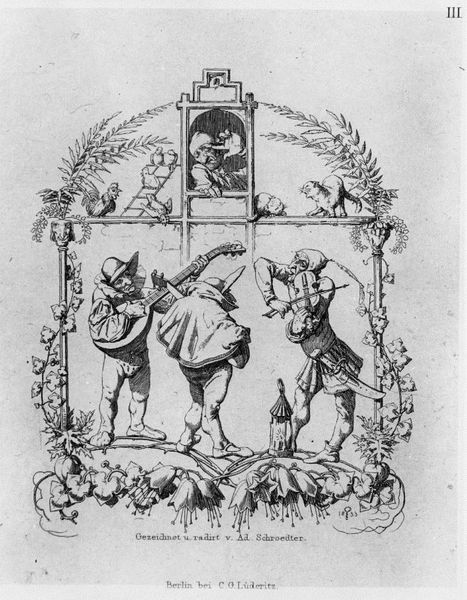
Titel: Das Ständchen
Künstler: Adolf Schrödter
Standort: Karlsruhe
Institution: Staatliche Kunsthalle Karlsruhe
Schlagwörter: blätter, gruppe, hand, mann, schatten, schlaf, umhang, vogel, weiß, menschen, abend, blume, blumen, fenster, hut, hüte, laterne, männer, ohr, rücken, schmuck, schwarz, säulen, zeichnung, blüte, blüten, haus, hund, tiere, fest, tanz, alt, hose, mütze, geschichte, rahmen, taube, signatur, ast, gräser, vögel, zweige, gewand, kostüm, drei, personen, bass, gesang, girlande, gitarre, instrumente, musik, musiker, pflanze, pflanzen, tanzen, stock, turm, affe, maus, ranken, schrift, papier, bogen, schuhe, stab, grafik, leiter, treppe, karikatur, spielen, ornamente, kerze, wedel, tor, katze, berlin, maske, narr, narren, guitarre, zweig, tauben, druck, radierung, stich, titel, illustration, schwarzweiß, text, küken, allegorie, blat, girlanden, tracht, tore, geige, geigenbogen, geiger, violine, geflügel, efeu, singen, sänger, kostüme, blumenranken, gaukler, laute, mandoline, hahn, huhn, gitare, katzen, reigen, kupferstich, verschlafen, schelm, fiedel, musikant, henne, hühner, glockenblumen, pfalnzen, zeichung, masken, störung, verkleidet, pflanz, musikanten, hung, schlafmütze, prnamente, trio, schläfer, gittare, ständchen, stören, spielmänner, wilhelm busch, behindert, marder, gaugler, vofgel, schroedter, musikantg, komedianten, guittare, manduine, klampe, lüderitz, chitarre, kitarre, laie, videl, katzenmusik